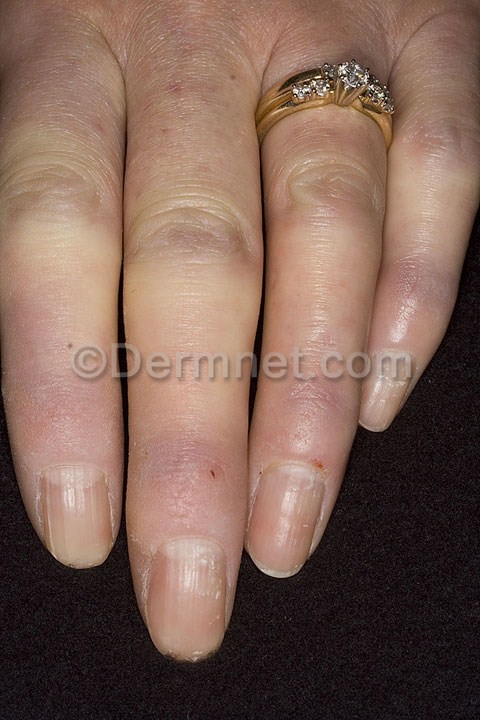
Disease: Lupus and other Connective Tissue diseases